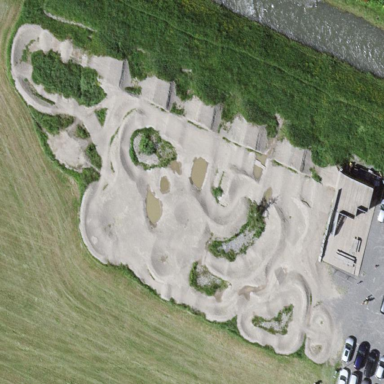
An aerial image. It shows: Cycling pitch for leisure sports.